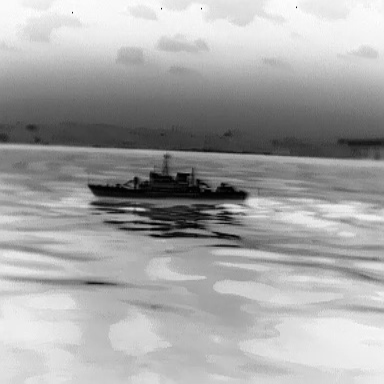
There is a warship in the infrared image.